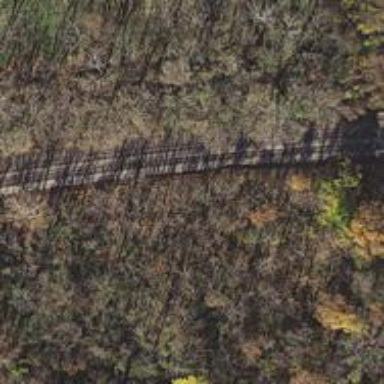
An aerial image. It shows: Railway siding with rails.